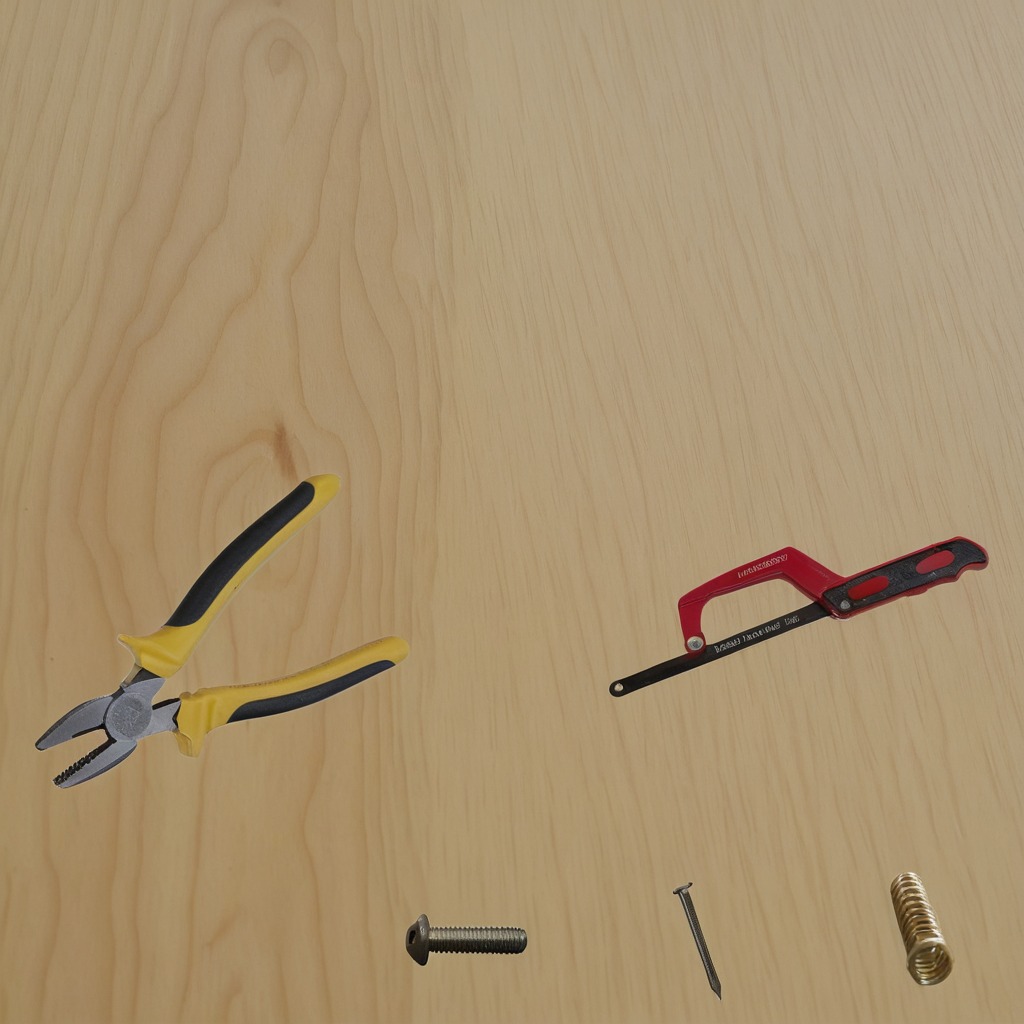
A metal machine screw, an iron nail, pliers, a coiled metal spring, and a handheld metal saw are lying on the plywood surface.